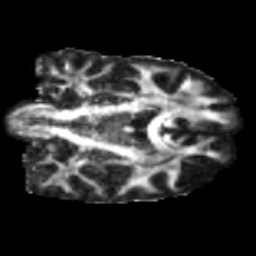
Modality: FA
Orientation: coronal
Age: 46
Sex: male
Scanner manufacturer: siemens
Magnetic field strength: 3 T
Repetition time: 5 s
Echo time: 0.092 s